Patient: sex M, age 74
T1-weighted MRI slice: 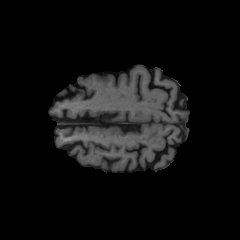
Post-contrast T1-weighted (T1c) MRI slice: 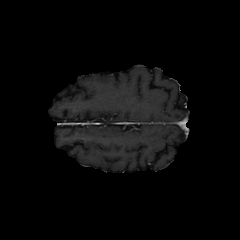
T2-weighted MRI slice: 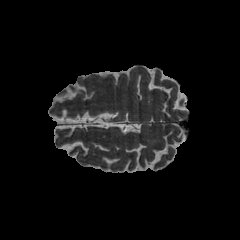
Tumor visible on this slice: no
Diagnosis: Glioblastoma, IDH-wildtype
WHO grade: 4